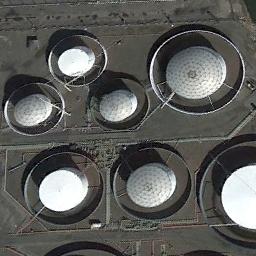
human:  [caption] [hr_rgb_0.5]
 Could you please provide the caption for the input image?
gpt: There are five storage tanks on the side of the white house .

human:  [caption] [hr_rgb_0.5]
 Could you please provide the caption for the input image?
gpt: There are several neatly arranged large oil storage tanks in the factory, And there are large lawns in the factory .

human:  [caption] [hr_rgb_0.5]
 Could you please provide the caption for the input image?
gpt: There are some white and silver storage tanks on the bare land .

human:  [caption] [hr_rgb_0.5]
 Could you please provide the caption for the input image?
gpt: There are many storage tanks of different sizes .

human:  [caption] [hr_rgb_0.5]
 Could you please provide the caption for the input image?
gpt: There are several storage tanks of different sizes .